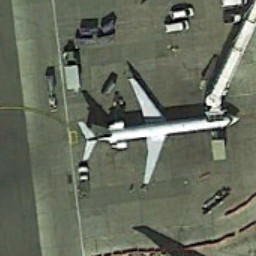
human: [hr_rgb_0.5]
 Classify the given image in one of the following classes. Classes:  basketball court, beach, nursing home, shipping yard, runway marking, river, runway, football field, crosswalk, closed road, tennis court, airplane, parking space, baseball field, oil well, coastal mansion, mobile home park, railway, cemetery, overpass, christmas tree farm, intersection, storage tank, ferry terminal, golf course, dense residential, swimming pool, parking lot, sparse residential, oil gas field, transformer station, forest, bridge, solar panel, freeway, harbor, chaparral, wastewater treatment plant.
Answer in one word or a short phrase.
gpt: airplane